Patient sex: M
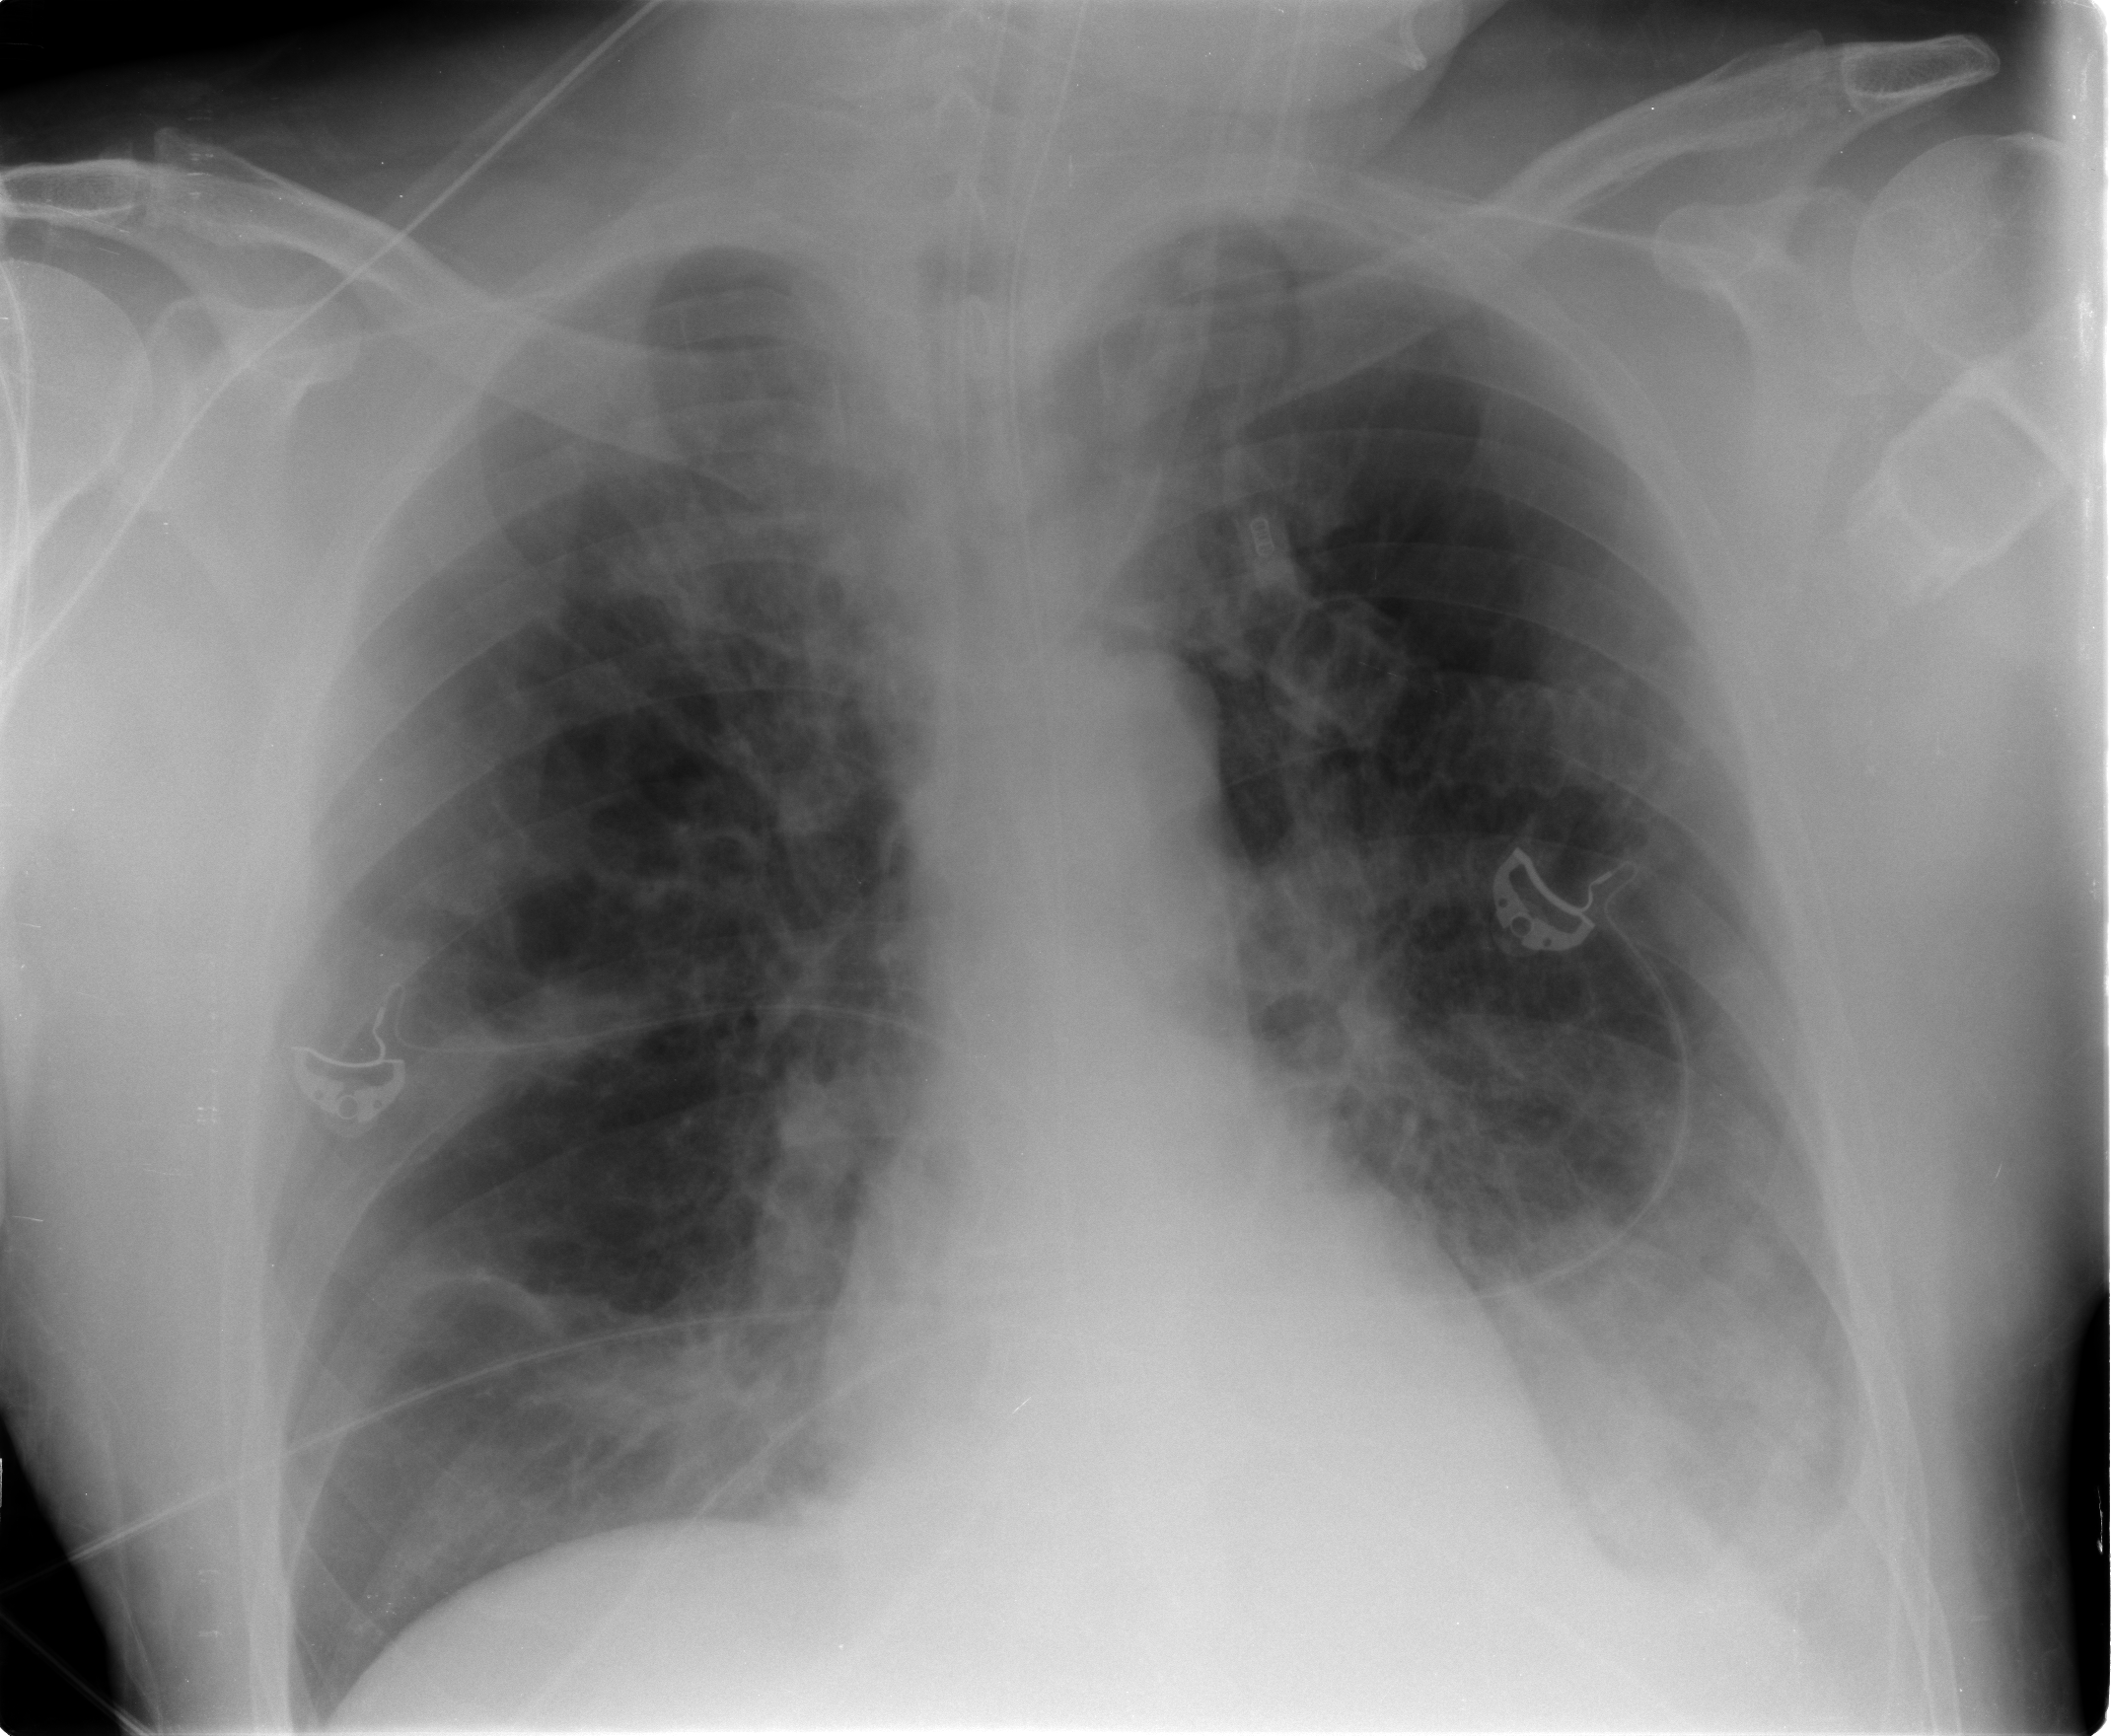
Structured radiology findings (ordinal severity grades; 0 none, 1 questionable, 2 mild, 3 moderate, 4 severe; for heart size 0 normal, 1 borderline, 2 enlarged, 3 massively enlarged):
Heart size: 0
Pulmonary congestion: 2
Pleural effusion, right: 0
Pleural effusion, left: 2
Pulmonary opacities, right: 2
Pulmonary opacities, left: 2
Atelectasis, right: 2
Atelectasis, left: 2